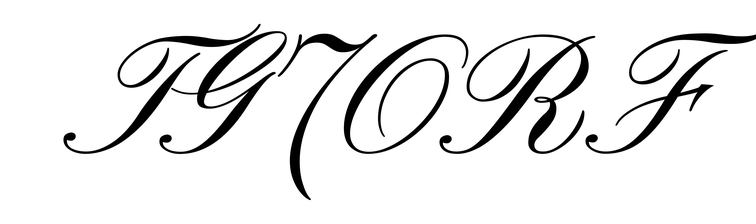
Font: PinyonScript-Regular